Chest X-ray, AP view. Patient: 35 years old, sex M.
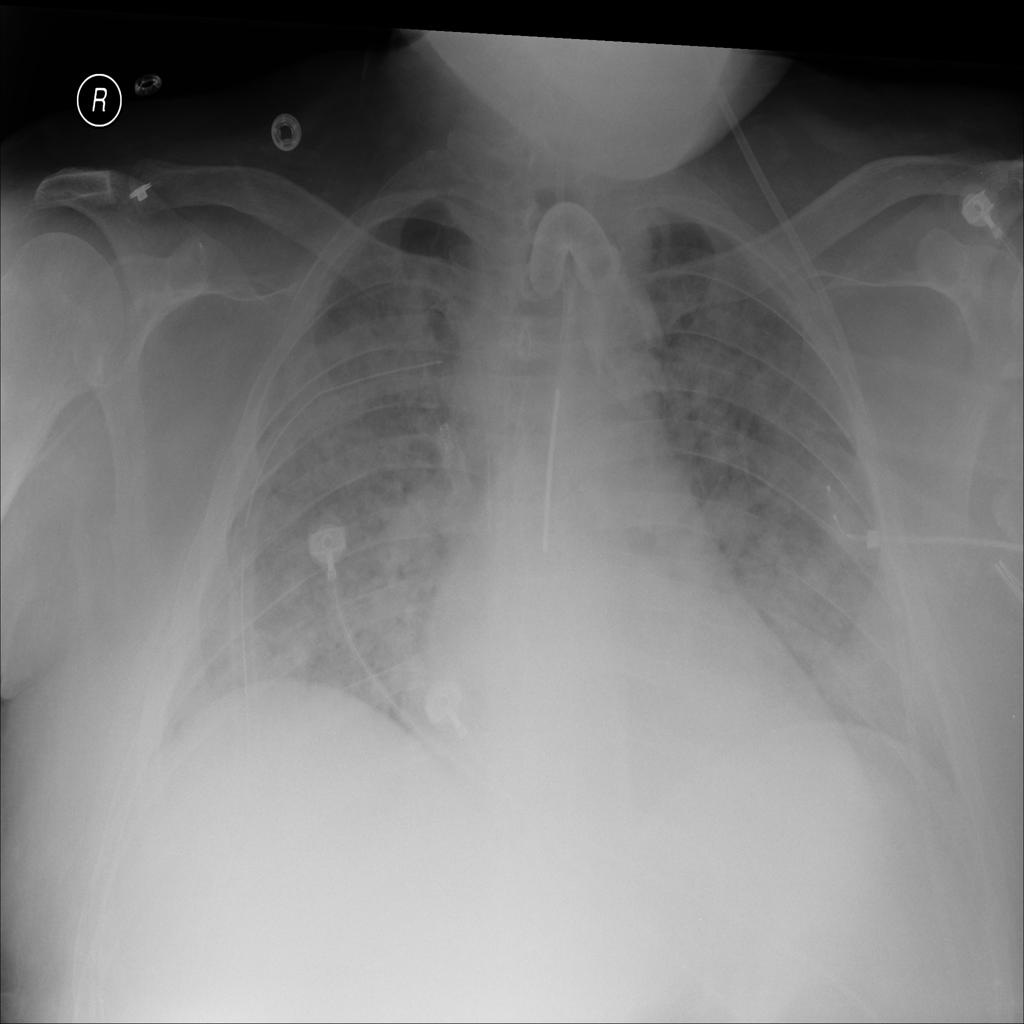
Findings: Pneumothorax